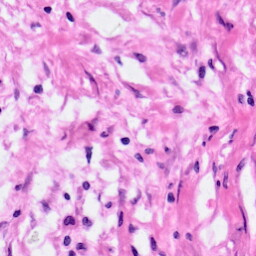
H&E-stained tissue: Pancreatic